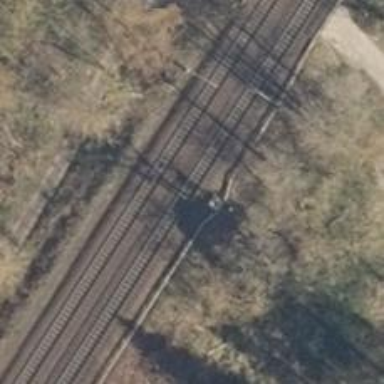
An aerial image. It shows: Railway signal.